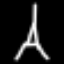
Label: The Eiffel Tower